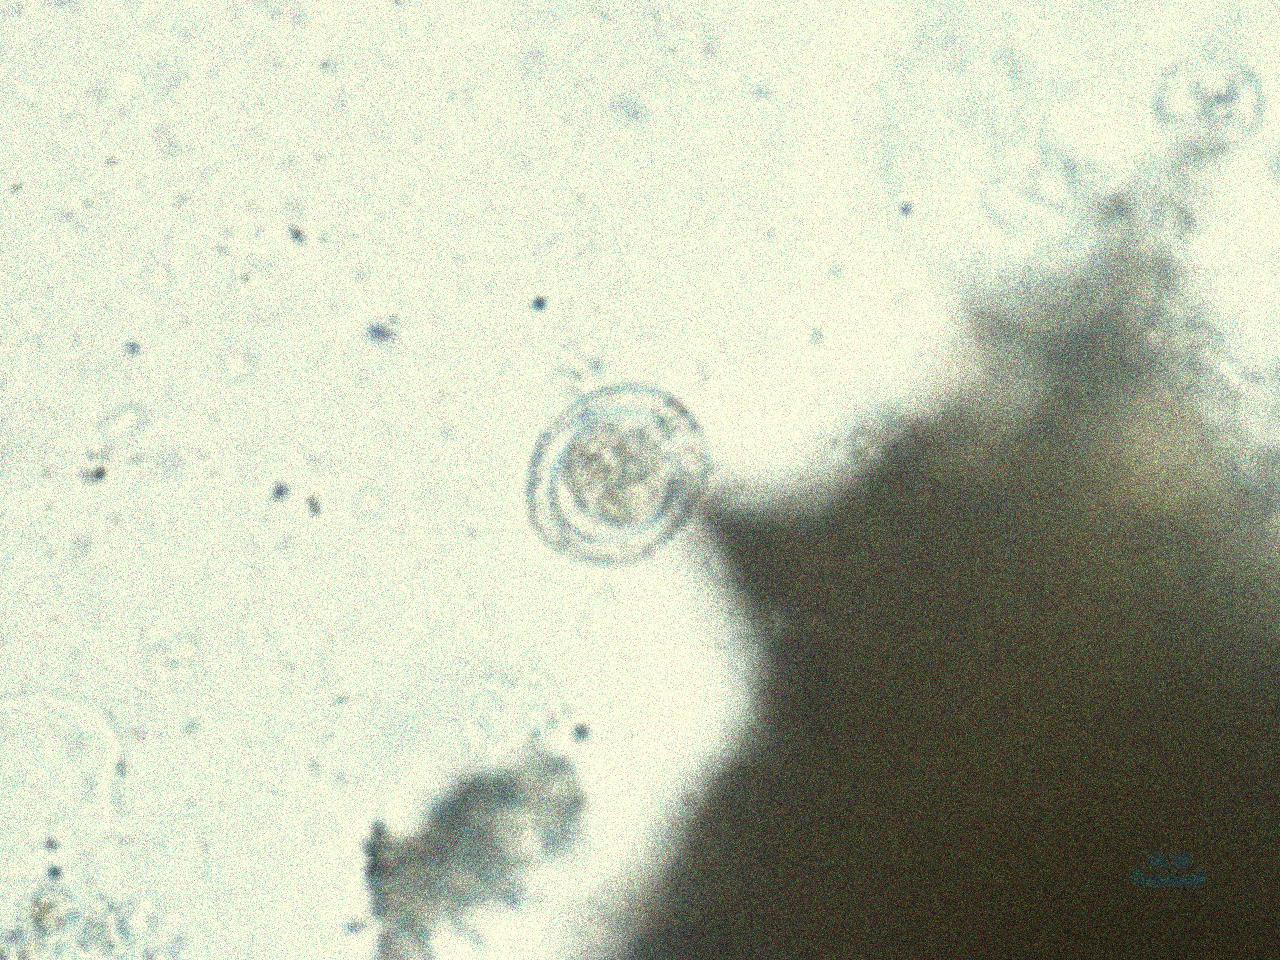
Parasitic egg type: Hymenolepis nana